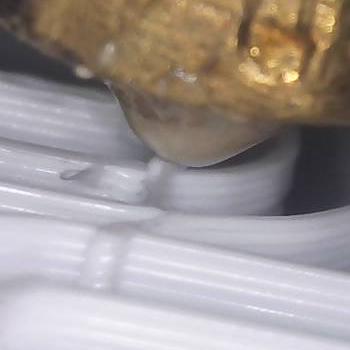
Flow rate: 59%